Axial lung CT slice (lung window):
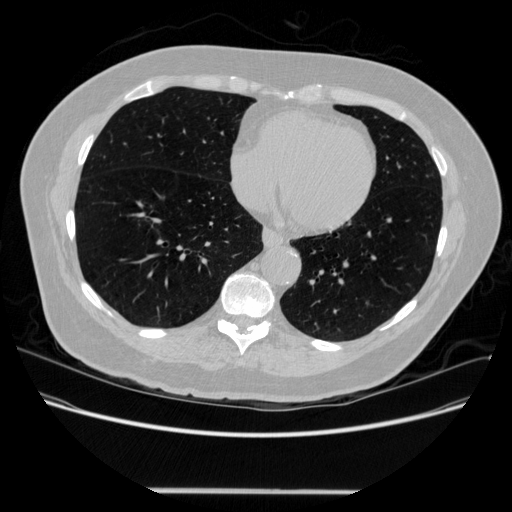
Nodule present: no